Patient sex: F
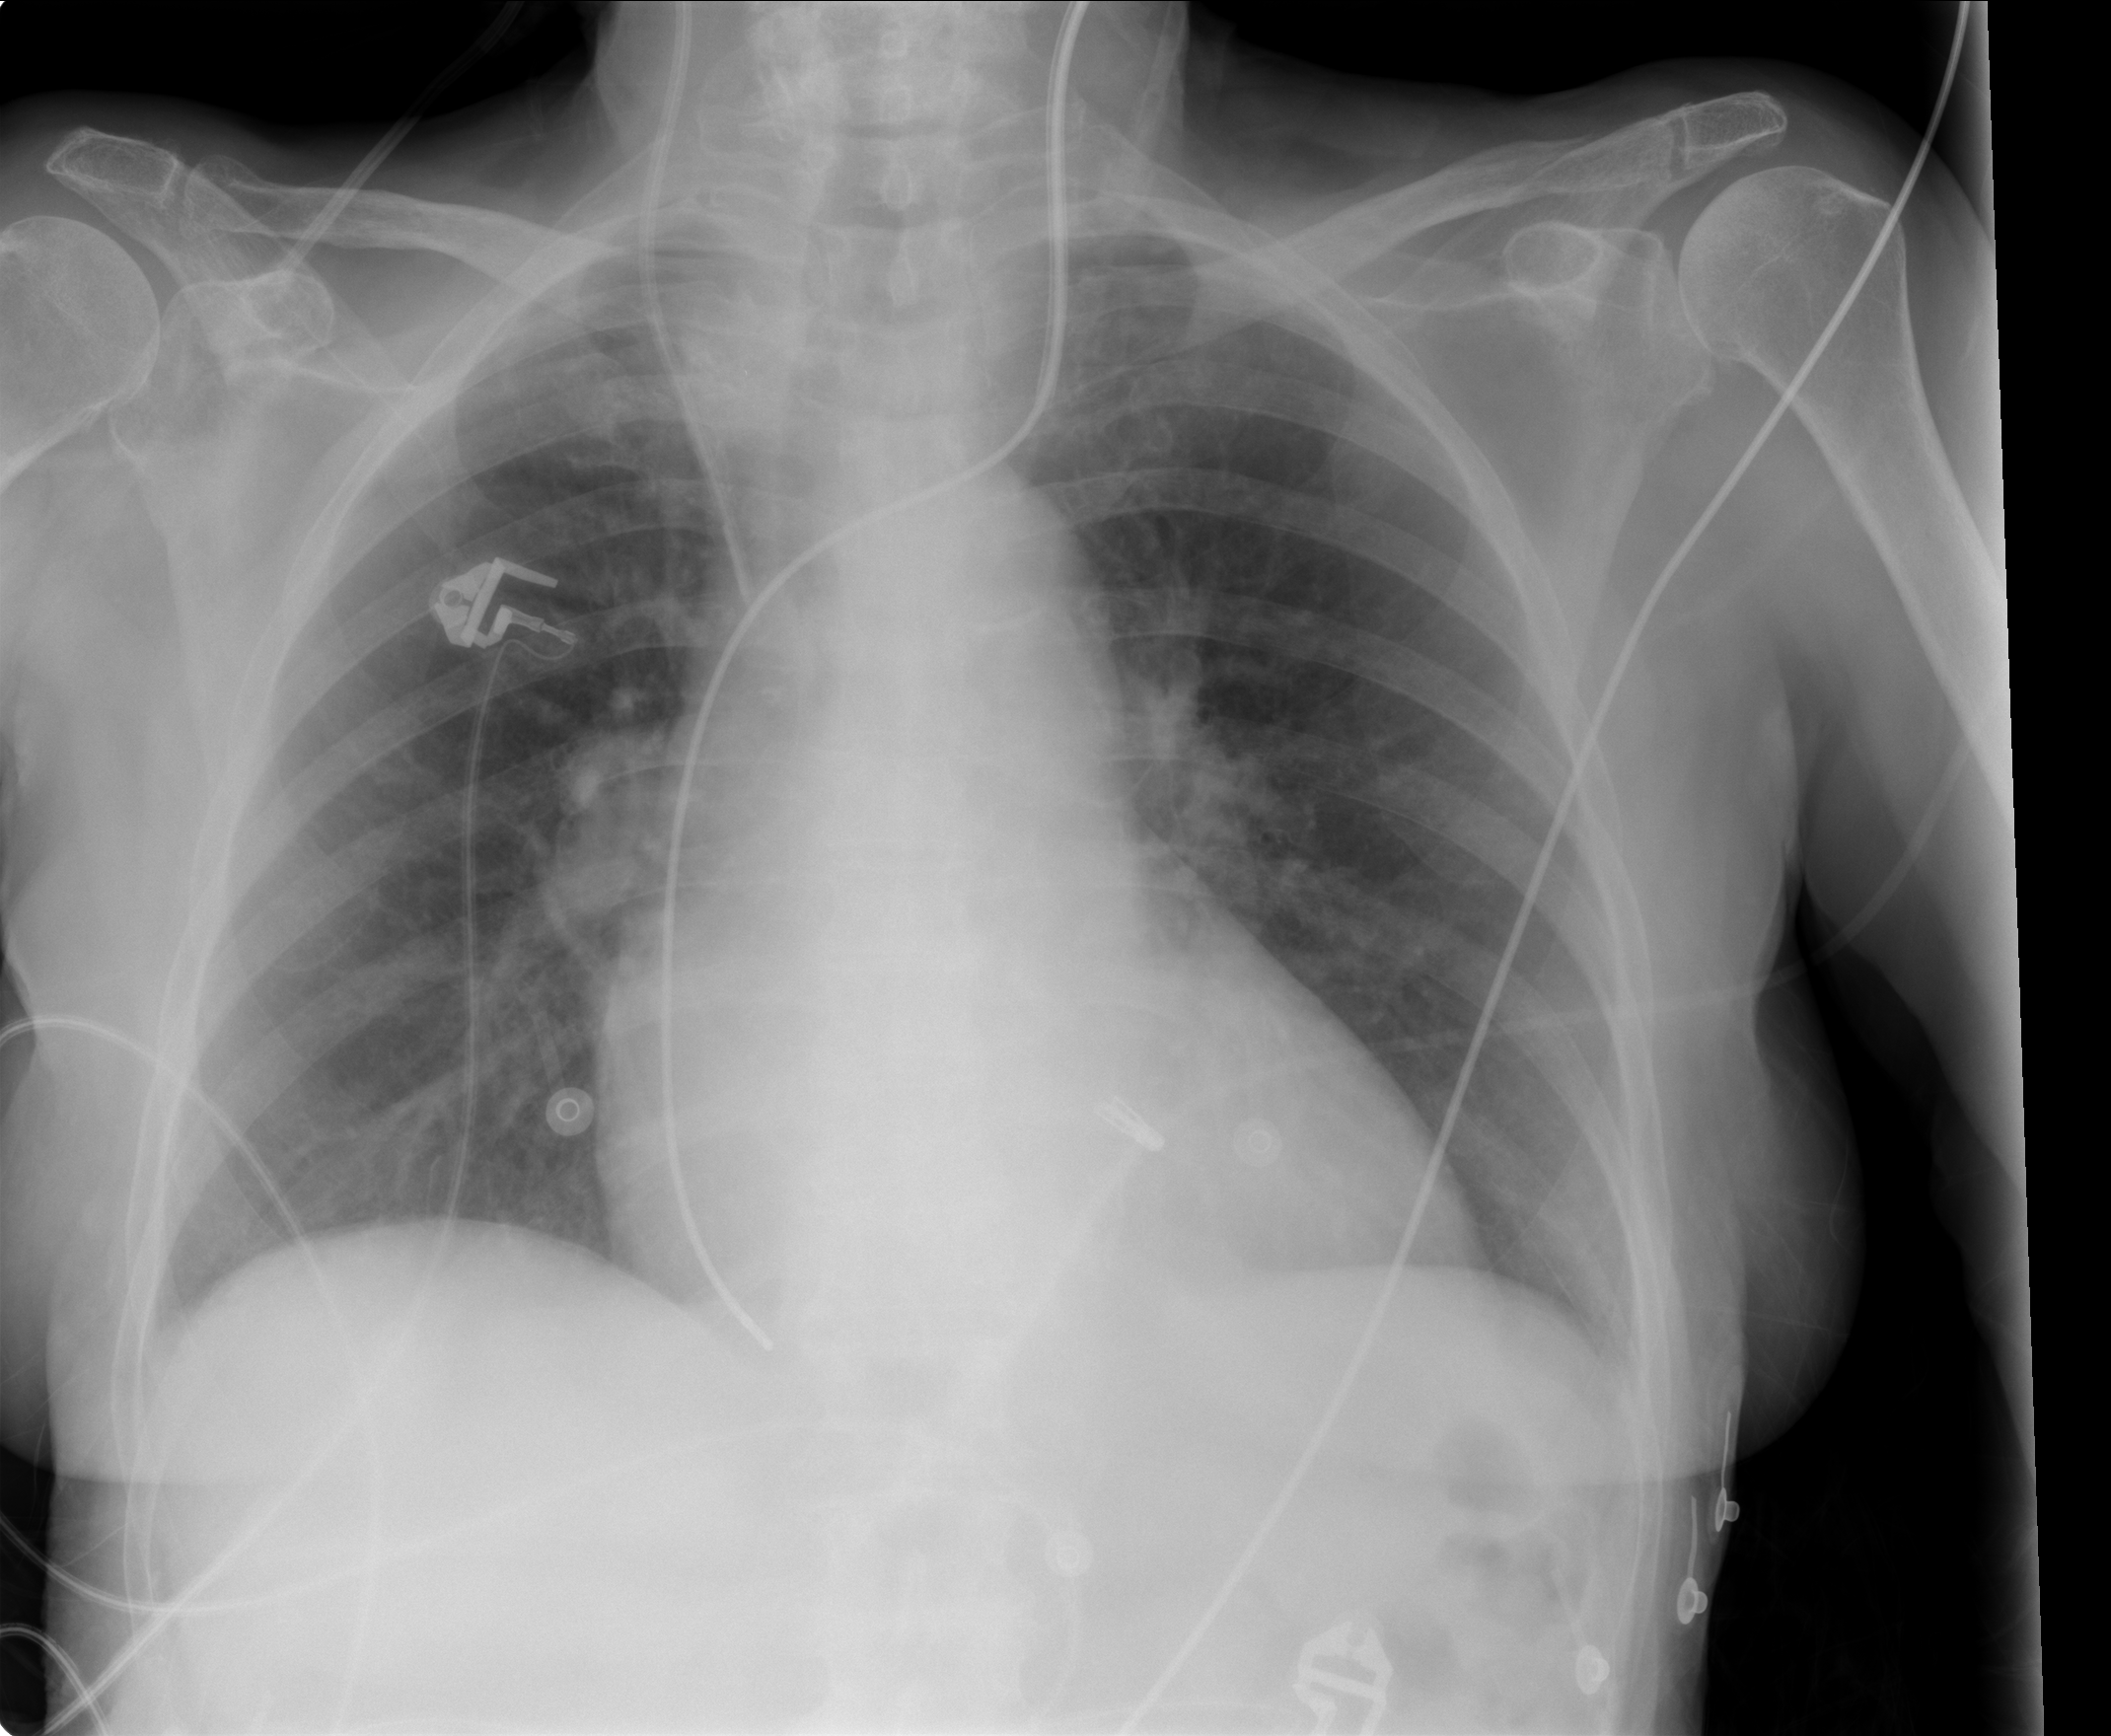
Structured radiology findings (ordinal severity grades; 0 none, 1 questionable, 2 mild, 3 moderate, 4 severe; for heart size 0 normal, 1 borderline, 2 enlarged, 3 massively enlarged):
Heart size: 2
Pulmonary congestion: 0
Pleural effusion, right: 0
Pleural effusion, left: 1
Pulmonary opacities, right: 0
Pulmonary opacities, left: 0
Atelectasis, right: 0
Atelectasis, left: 2